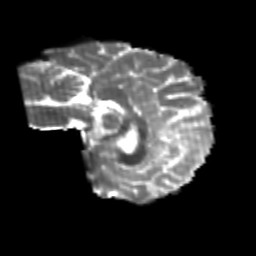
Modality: T2w
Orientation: sagittal
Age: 25
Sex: female
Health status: healthy
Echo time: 0.074 s